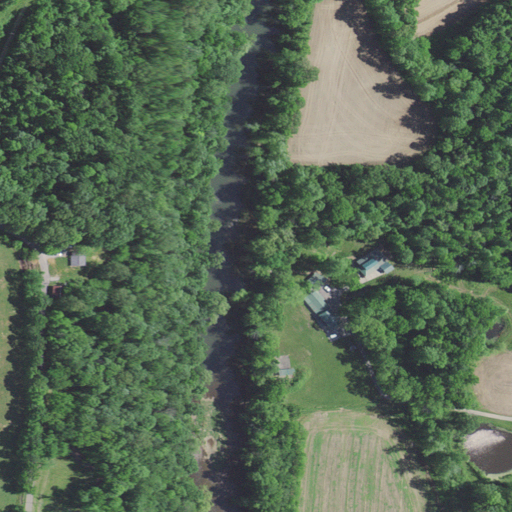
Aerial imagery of depression(s) in Kentucky named Kings Hole containing deciduous forest, pasture, cultivated crops, open water, open development, mixed forest, and low intensity development